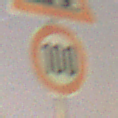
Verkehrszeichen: Geschwindigkeit100
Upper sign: SteinschlagLinks
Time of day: Night
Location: Outdoor (Suburban)
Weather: Clear
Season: NotSpecified
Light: Artificial